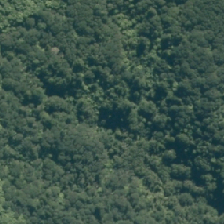
Land cover: indigenous_forest